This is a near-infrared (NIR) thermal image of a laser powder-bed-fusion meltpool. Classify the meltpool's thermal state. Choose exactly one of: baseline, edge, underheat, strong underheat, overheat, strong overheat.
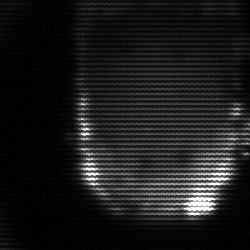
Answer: baseline